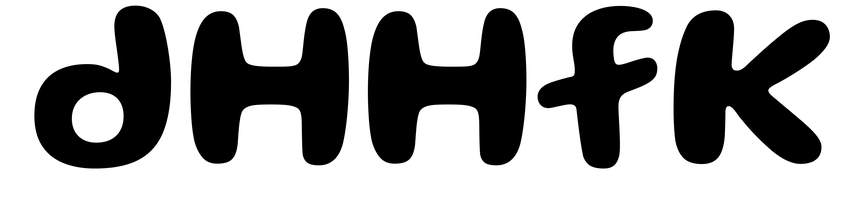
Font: Gluten_SemiBold